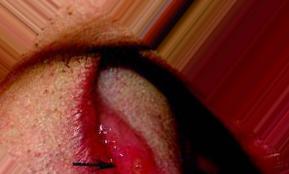
Condition: Mouth Ulcer